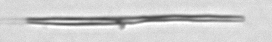
Label: fiber